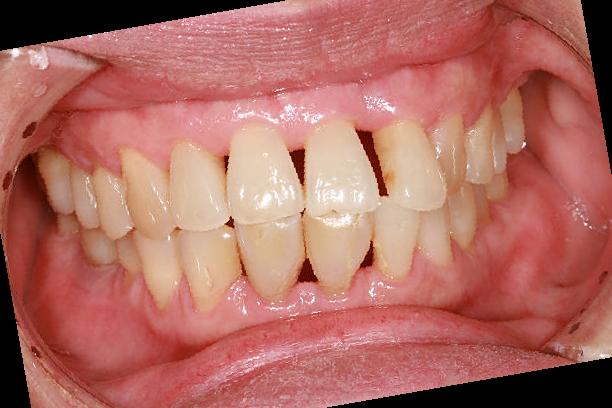
Condition: Gingivitis